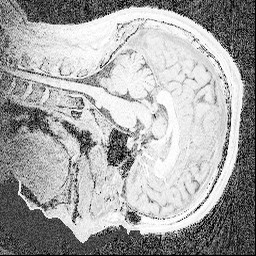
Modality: UNIT1
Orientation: sagittal
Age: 36
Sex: male
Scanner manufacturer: siemens
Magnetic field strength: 3 T
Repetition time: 5 s
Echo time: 0.00298 s